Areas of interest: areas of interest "Library"
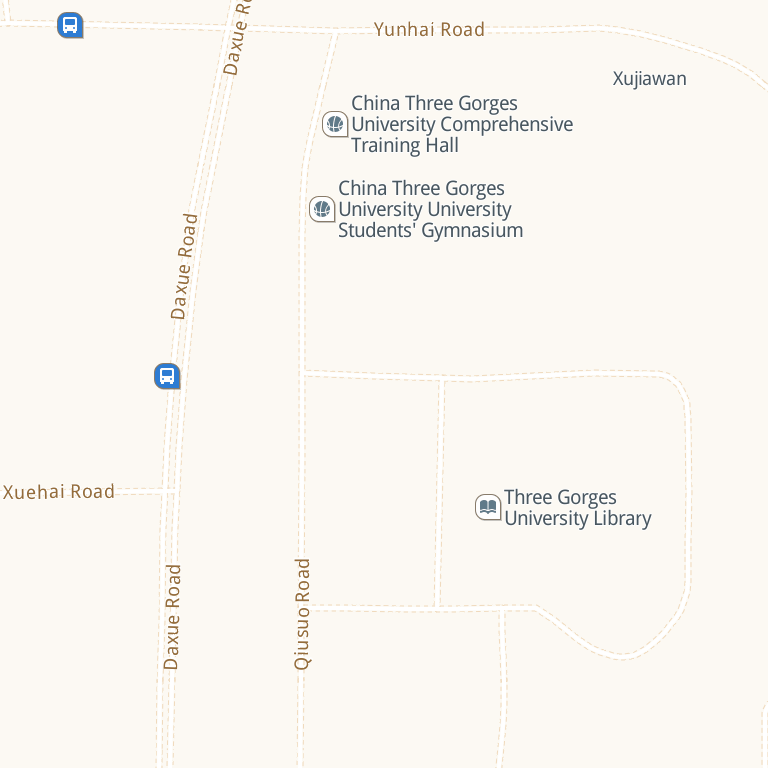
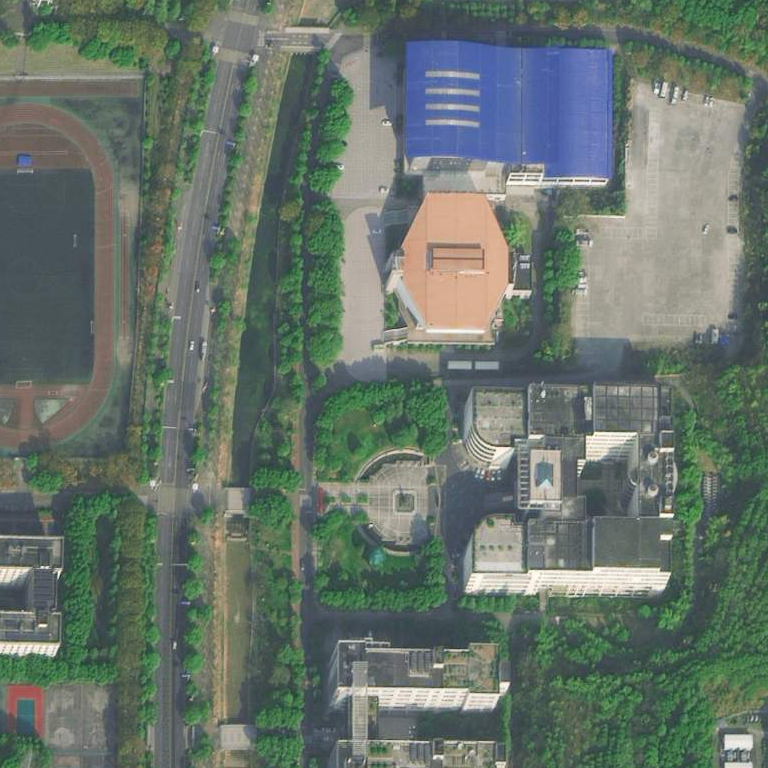